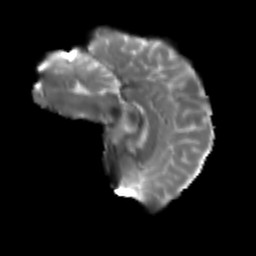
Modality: T2w
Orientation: sagittal
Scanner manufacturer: siemens
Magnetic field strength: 3 T
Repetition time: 3.6 s
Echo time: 0.092 s